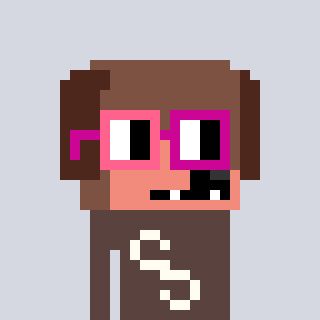
a pixel art character with square pink and red glasses, a dog-shaped head and a darkbrown-colored body on a cool background